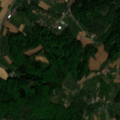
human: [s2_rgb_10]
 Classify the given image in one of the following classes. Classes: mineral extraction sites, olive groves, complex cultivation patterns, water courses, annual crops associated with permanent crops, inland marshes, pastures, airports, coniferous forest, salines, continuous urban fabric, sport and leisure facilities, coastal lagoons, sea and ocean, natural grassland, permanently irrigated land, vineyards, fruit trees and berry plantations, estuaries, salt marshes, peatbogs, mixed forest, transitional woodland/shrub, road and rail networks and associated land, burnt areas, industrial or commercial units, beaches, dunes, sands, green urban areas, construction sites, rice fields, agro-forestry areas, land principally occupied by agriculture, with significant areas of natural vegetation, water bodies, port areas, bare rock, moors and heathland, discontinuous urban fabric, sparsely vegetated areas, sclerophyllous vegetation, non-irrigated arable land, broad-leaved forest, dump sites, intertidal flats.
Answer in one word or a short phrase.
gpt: non-irrigated arable land, pastures, complex cultivation patterns, land principally occupied by agriculture, with significant areas of natural vegetation, broad-leaved forest, mixed forest